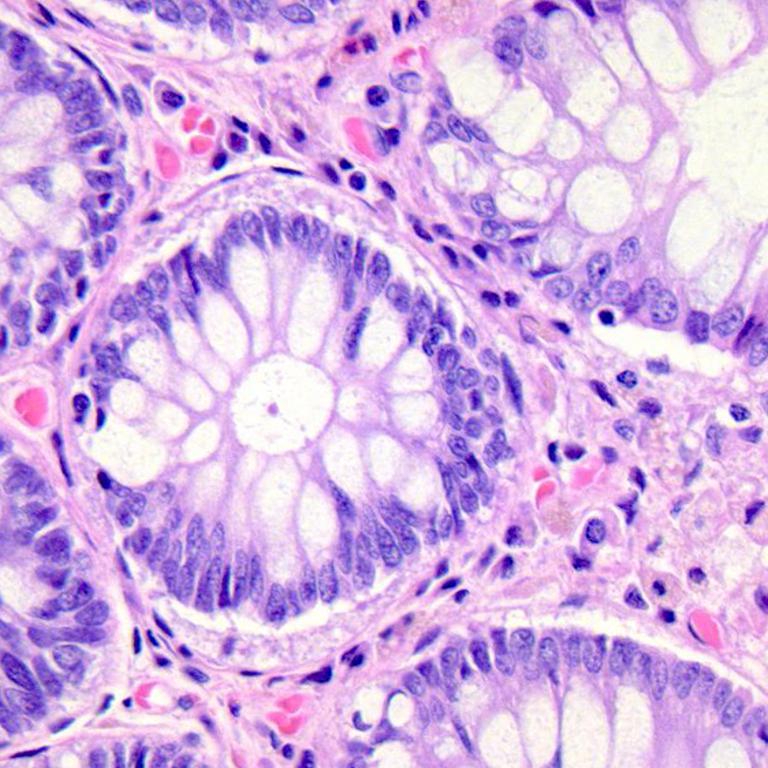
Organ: colon
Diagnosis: benign